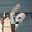
Label: 6